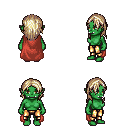
a pixel art fantasy rpg character, female body template, orc, green skin, maroon cape, gold greaves, white blonde long hairstyle, four views (front, back, left, right), 2x2 character sprite sheet, small pixel art, hard edges, no anti-aliasing